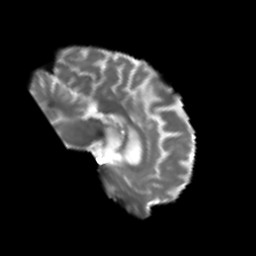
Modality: T2w
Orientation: sagittal
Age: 60
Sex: male
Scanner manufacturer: siemens
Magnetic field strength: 3 T
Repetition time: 4.999 s
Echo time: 0.07946 s